Aerial crown-view tile of a tropical tree (Barro Colorado Island, Panama), acquired 20240611:
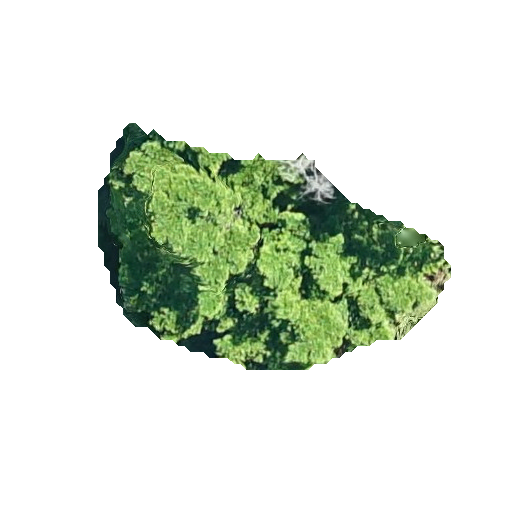
Species: Terminalia amazonia
GBIF accepted scientific name: Terminalia amazonica
Crown area: 90.573 m²